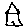
Label: house